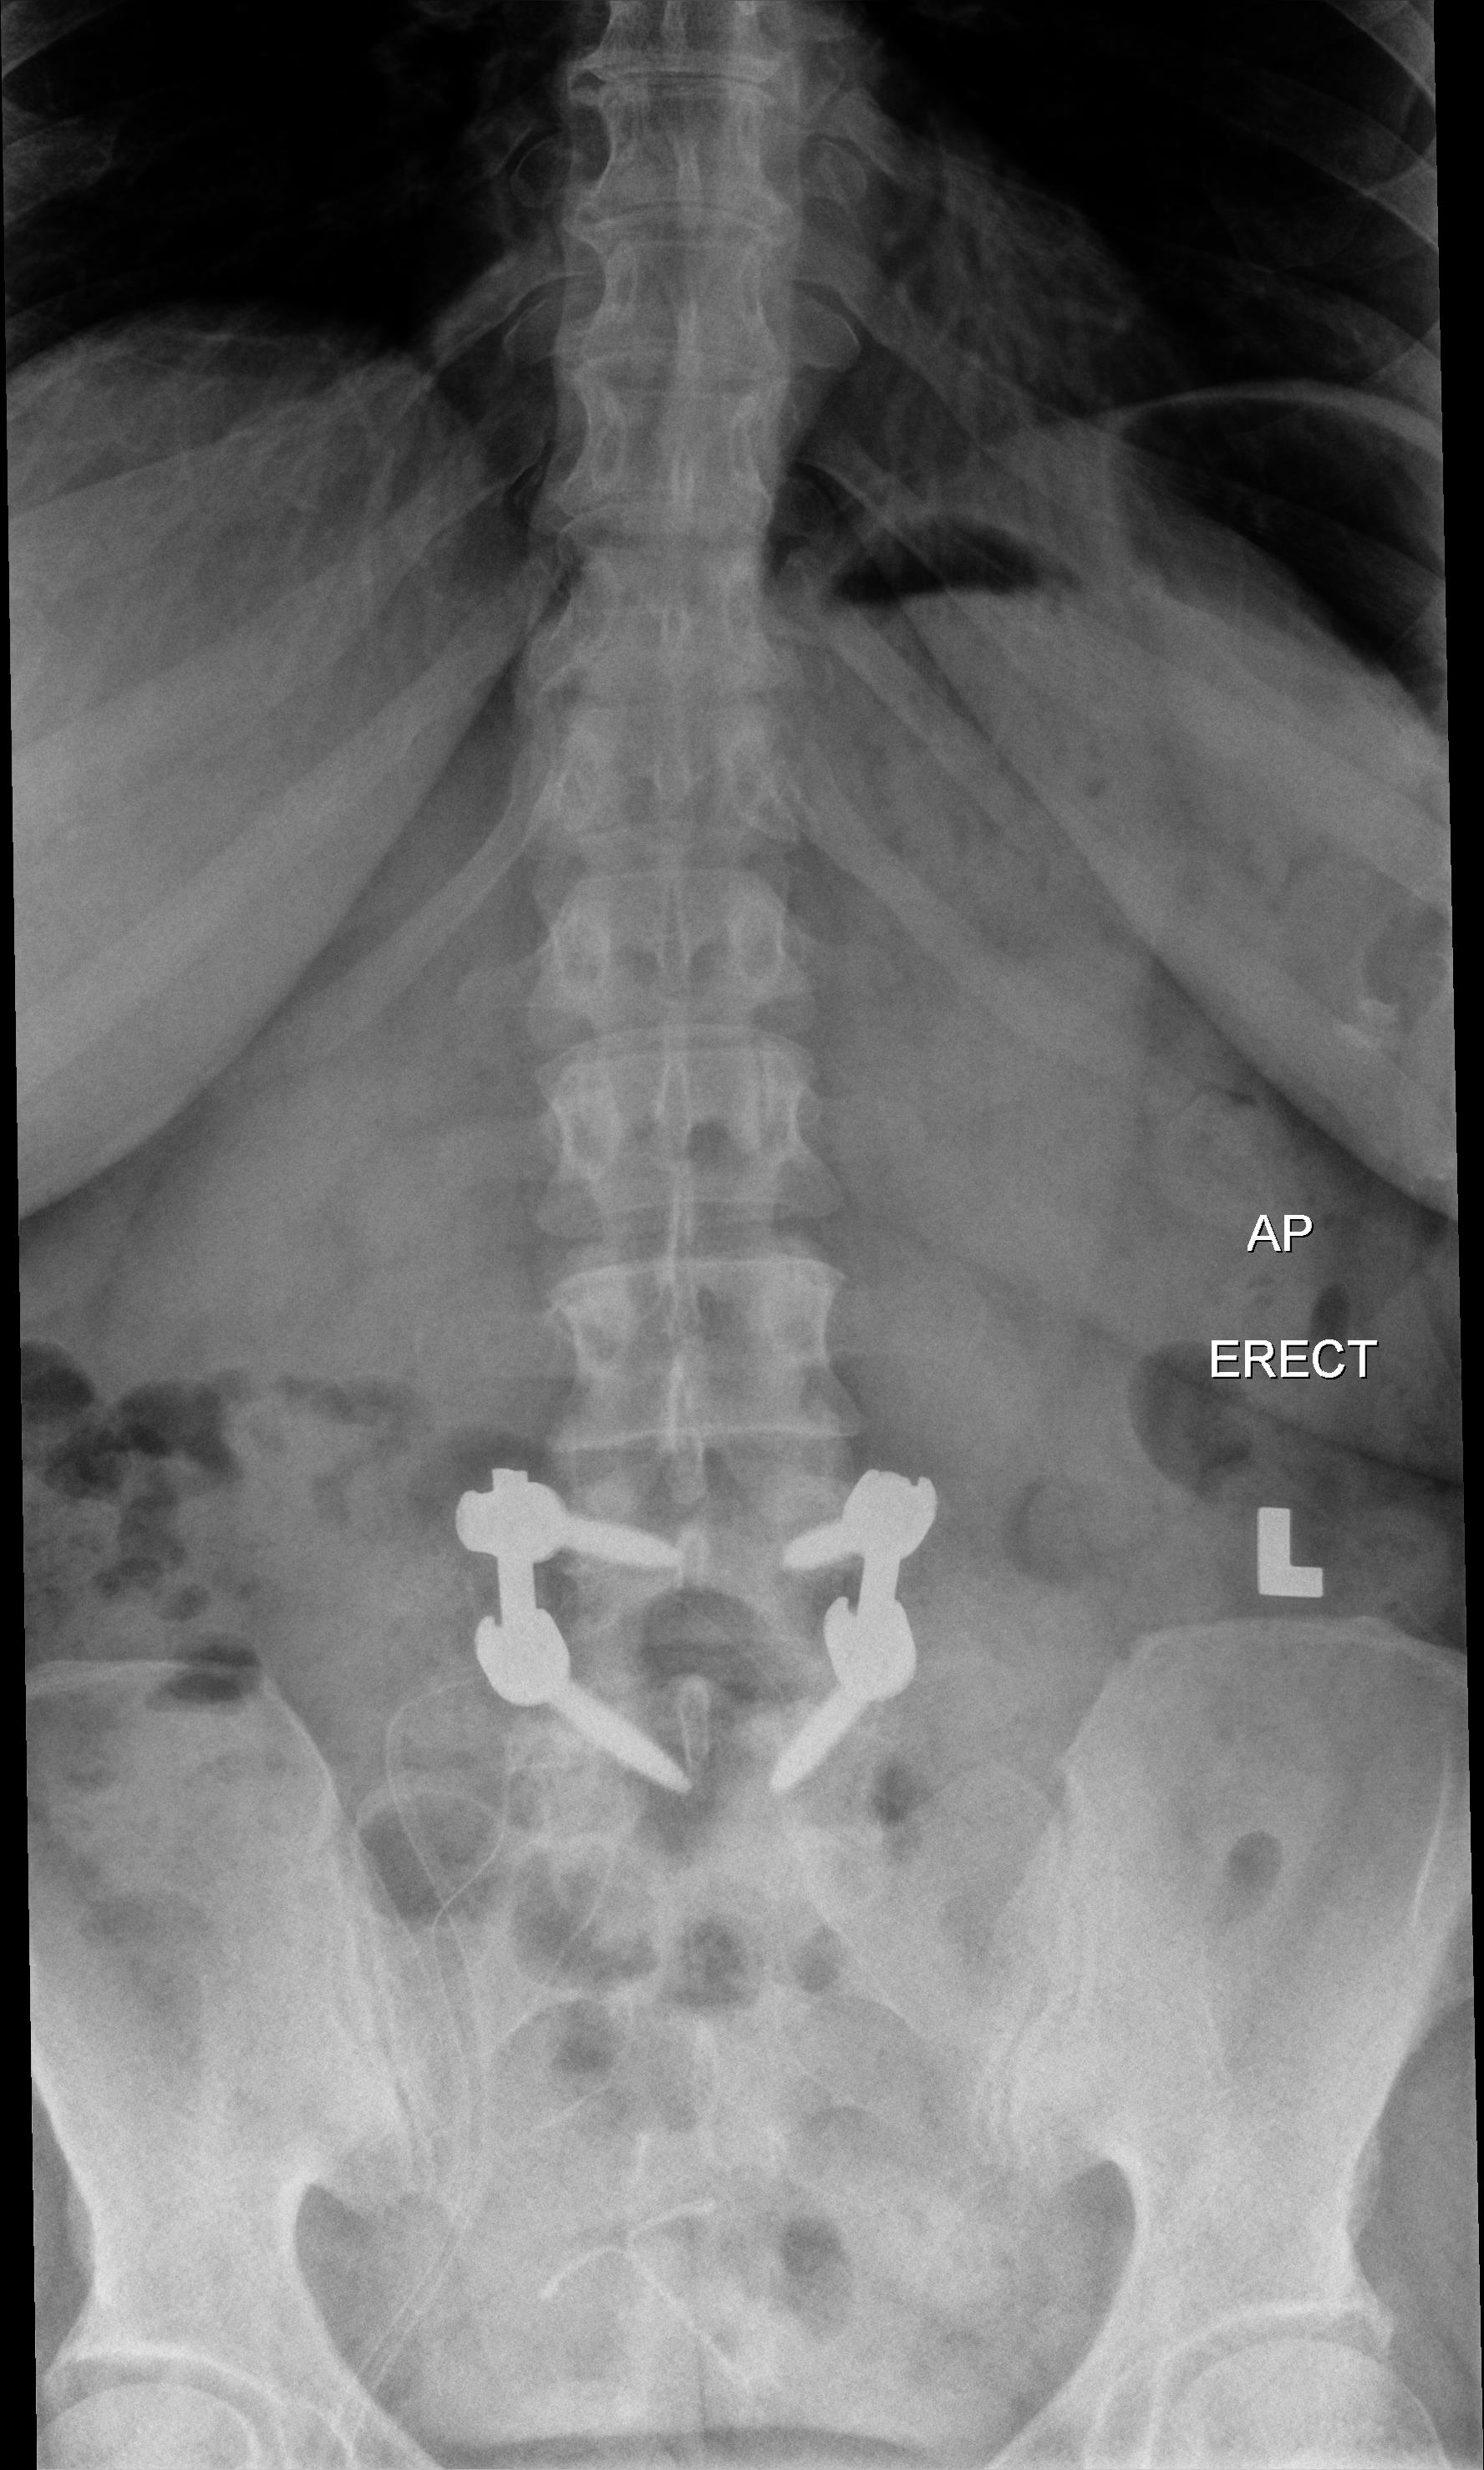
View: AP
Implant manufacturer: Styker everest (K2M)